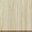
Piece: xx